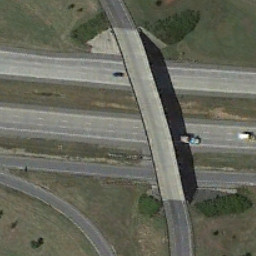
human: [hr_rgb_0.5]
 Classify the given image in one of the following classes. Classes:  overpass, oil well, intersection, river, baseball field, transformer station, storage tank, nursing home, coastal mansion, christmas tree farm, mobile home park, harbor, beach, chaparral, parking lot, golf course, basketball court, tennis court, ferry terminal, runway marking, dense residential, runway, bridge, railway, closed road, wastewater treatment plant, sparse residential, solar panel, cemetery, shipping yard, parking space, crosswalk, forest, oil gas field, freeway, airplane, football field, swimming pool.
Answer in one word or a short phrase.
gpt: overpass